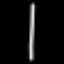
Label: line